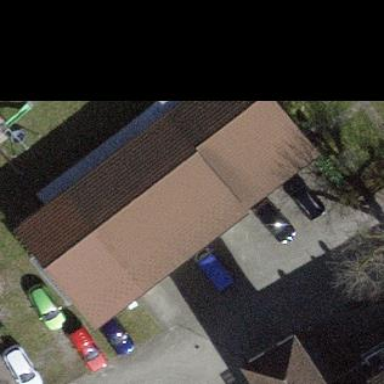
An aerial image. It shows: Group of garages.